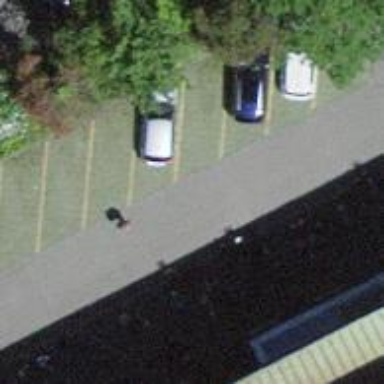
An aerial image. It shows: Car sharing facility.